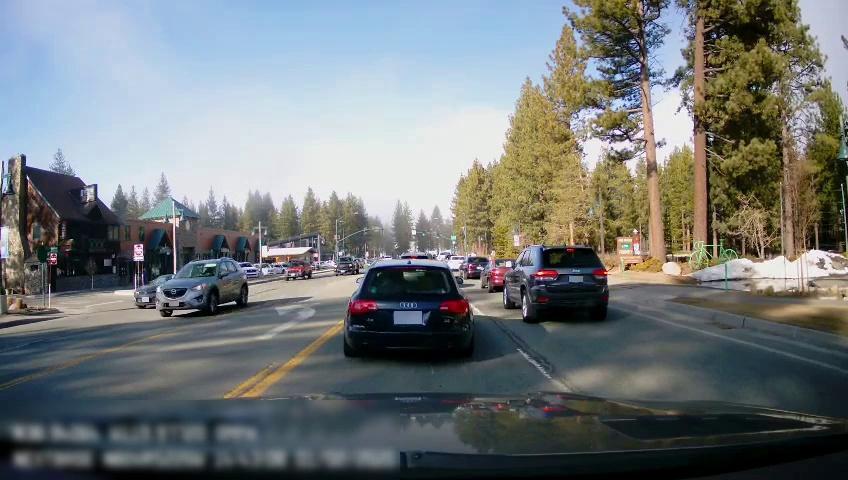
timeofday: Day
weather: Sunny
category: Drivable Space
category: Vehicles | SUV
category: Vehicles | SUV
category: Vehicles | Car
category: Vehicles | SUV
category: Vehicles | SUV
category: Vehicles | Truck
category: Vehicles | Car
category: Vehicles | Car
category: Vehicles | SUV
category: Vehicles | Car
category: Vehicles | Car
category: Lanes | Opposite Lane
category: Lanes | Current Lane
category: Lanes | Current Lane
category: Lanes | Alternate Lane
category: Traffic | Signs